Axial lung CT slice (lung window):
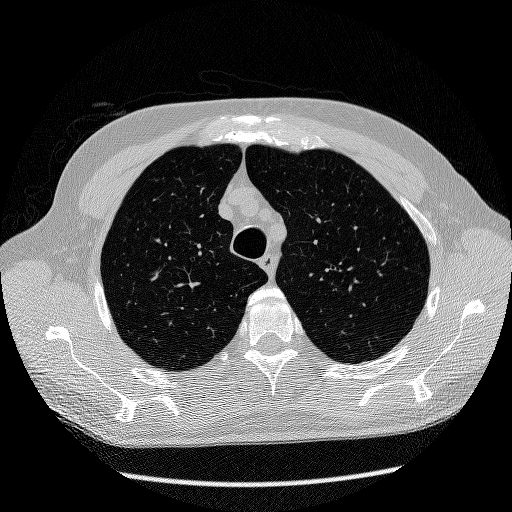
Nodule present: no